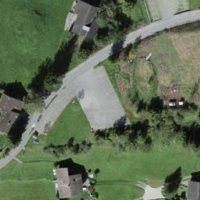
EUNIS habitat code: 24
Species observed at this site:
Cepaea nemoralis